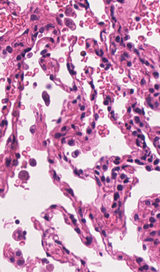
Tumor epithelial tissue: no
Tumor-associated stroma tissue: no
Normal tissue: yes